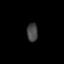
Tissue: skin
Cell type: Myeloid cells
Senescence score: 0.7184
Nuclear area (px): 195
Mean DAPI intensity: 68.836